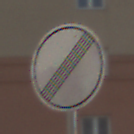
Verkehrszeichen: EndeSaemtlicherBegrenzungen
Umgebung: Outdoor, Urban
Tageszeit: MorningAfternoon
Wetter: PartlyCloudy
Licht: Natural
Jahreszeit: NotSpecified
Kontrast: HighContrast